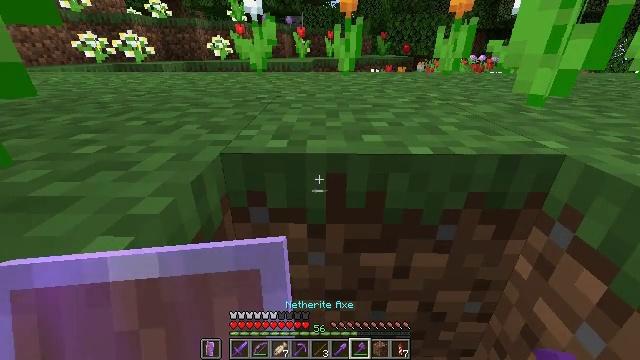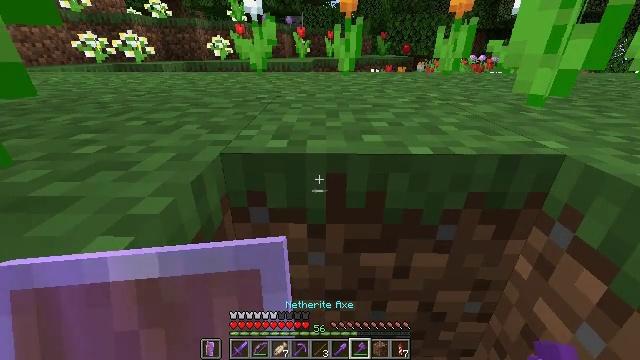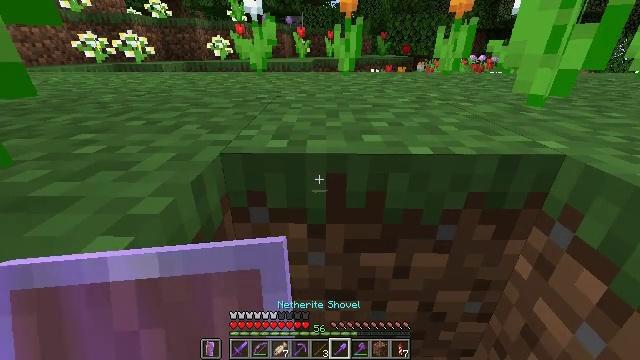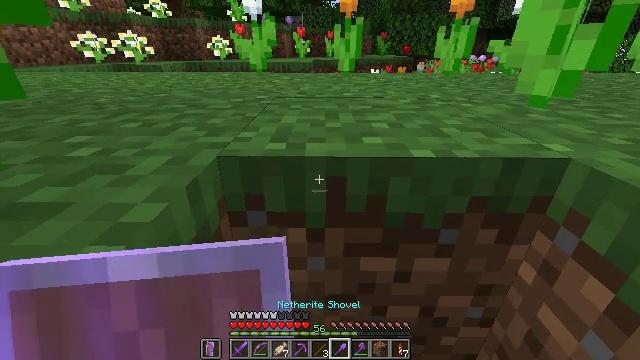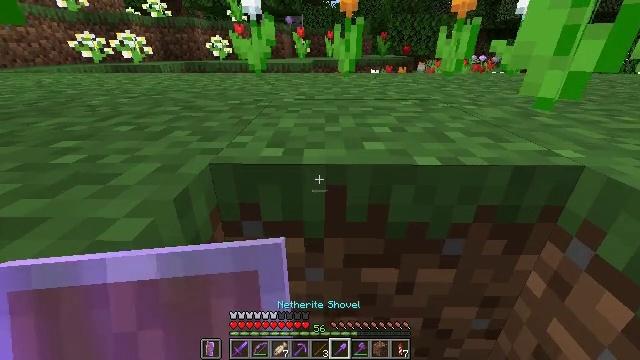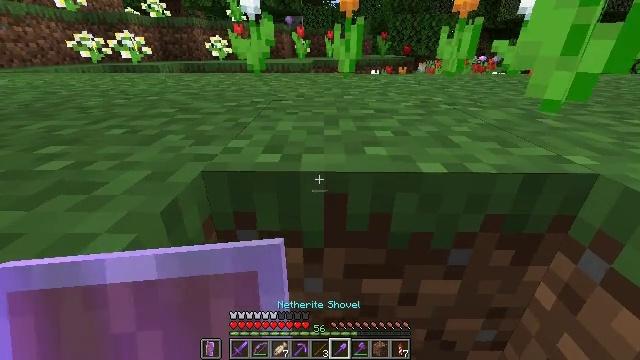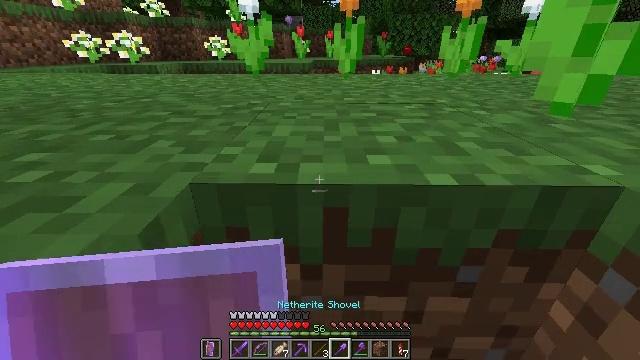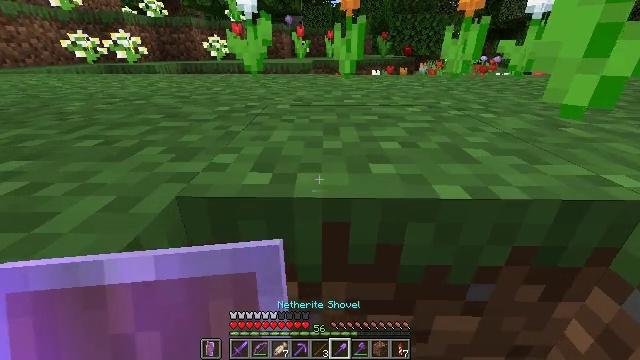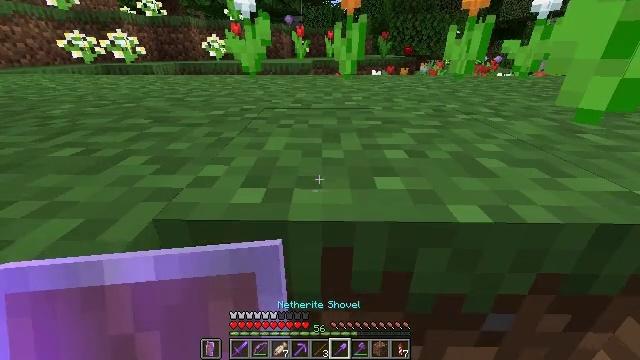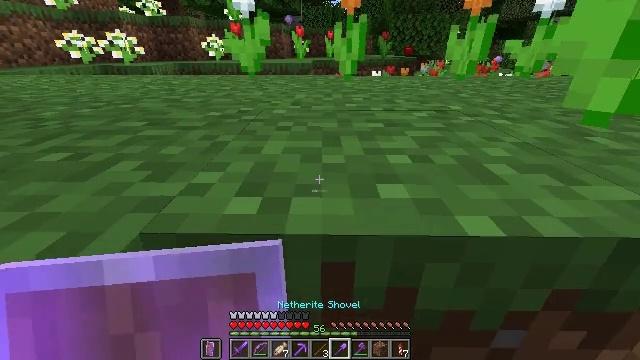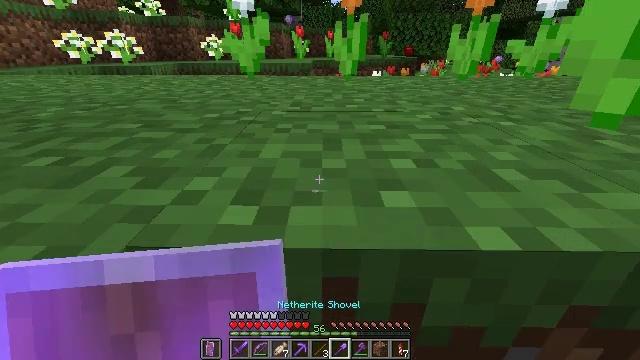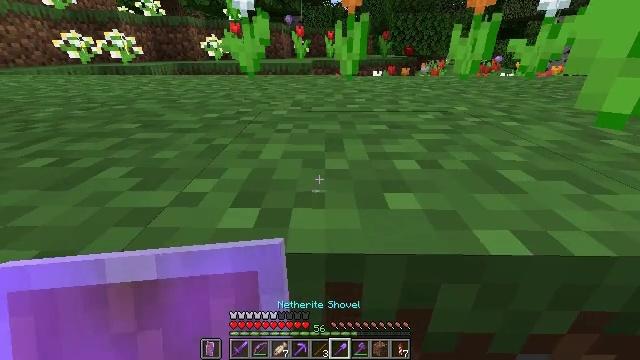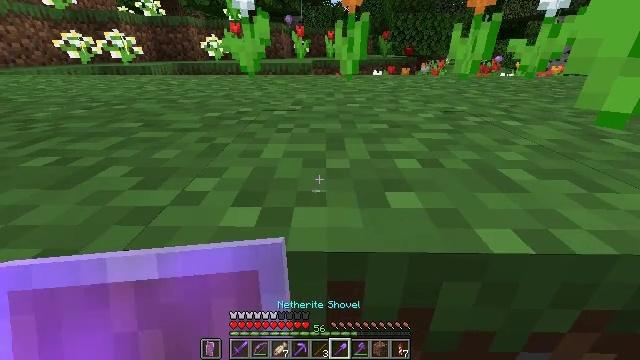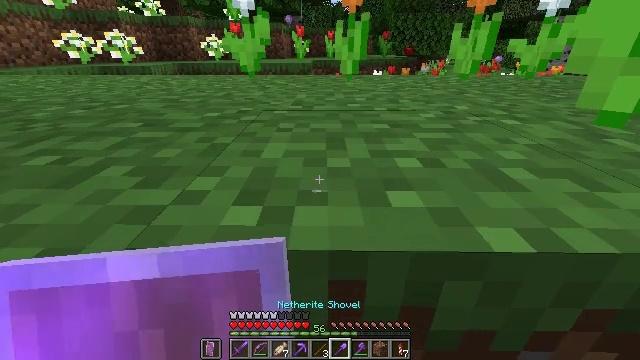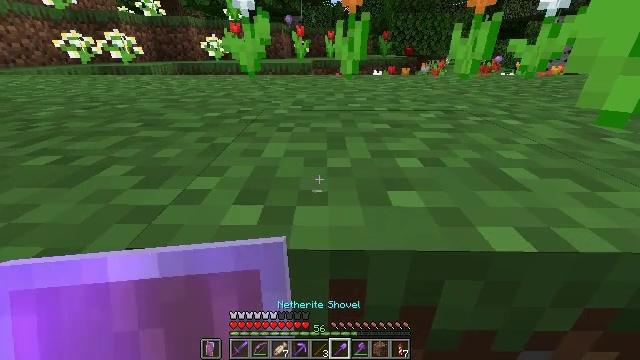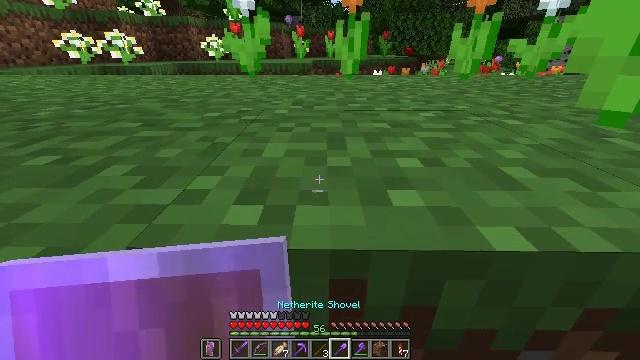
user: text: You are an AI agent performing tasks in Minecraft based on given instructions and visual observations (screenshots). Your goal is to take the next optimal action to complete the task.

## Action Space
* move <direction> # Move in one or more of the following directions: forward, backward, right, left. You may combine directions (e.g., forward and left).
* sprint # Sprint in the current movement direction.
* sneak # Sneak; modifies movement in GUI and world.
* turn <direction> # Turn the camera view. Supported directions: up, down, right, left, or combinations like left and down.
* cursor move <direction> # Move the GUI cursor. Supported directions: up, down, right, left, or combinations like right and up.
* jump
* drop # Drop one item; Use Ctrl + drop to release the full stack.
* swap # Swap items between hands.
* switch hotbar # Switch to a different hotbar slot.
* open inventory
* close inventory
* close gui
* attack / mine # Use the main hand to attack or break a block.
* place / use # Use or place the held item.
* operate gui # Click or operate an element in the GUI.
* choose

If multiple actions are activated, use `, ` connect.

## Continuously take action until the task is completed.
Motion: motion action
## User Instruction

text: Harvest grass block to clear the area.
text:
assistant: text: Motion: sneak
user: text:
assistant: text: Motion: sneak
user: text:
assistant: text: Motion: move forward, sneak
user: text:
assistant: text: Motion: move forward, sneak
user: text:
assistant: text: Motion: move forward, sneak
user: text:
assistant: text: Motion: move forward, sneak
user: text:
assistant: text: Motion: move forward, sneak
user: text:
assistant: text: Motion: move forward, sneak
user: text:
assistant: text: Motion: move forward, sneak
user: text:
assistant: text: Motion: sneak
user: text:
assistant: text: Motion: sneak
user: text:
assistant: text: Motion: sneak
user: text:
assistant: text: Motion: sneak
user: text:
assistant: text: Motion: sneak
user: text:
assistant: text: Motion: sneak
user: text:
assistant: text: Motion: sneak
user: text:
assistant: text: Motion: sneak
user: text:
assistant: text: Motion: sneak
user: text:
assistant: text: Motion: sneak
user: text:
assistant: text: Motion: sneak, turn up
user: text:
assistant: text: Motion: sneak
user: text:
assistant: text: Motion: sneak, turn up
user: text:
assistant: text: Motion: sneak, turn up
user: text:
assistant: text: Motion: sneak, turn up
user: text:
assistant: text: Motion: sneak
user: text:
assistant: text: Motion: sneak, attack / mine
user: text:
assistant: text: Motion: sneak, attack / mine
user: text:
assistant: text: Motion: sneak, attack / mine
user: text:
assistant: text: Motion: sneak
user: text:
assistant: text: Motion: sneak